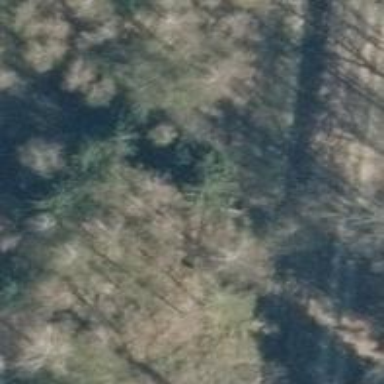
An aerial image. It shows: Hunting stand.